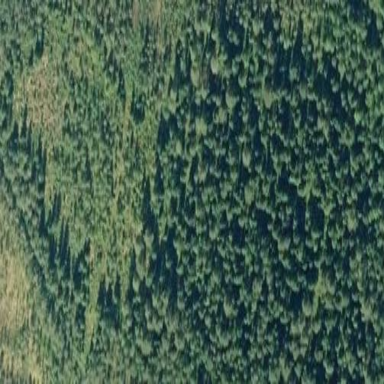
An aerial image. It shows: Beautiful woodland area.